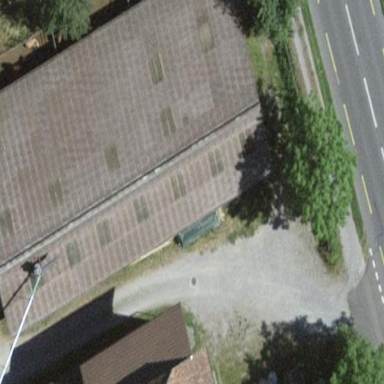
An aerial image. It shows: Rural barn.